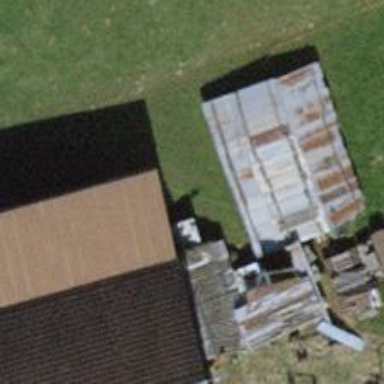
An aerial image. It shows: View of roof of building.